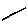
Label: line